Question: Is there a way to disable the annoying device performance alert while debugging in android (Android 5.1.1)?
While in breakpoint the phone declares my app as "persona non grata" counting the number of times it "crashed", claiming it's slowing my device...
It just might, ONE DAY :)
The problem is that it stops my debugger too. Is it because I am still using eclipse, and not Android Studio?
Didn't find any option in the settings to disable this...

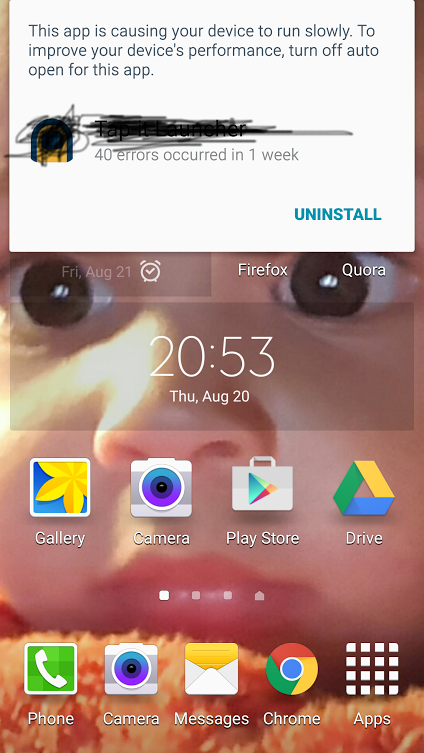
Answer: That window comes from the "Smart manager" app pre-installed in recent Samsung ROMs. It can't be easily disabled or deleted without rooting, but these commands did the trick on my Galaxy S6:
'''
adb shell pm hide com.samsung.android.sm
adb shell pm hide com.sec.android.service.sm
'''